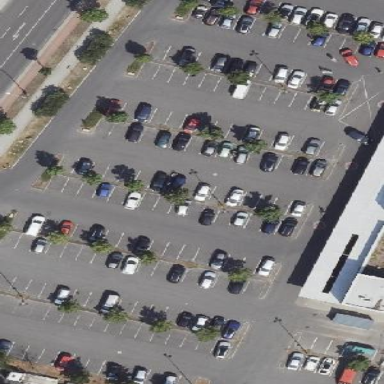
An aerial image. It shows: Parking area with surface.